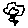
Label: flower